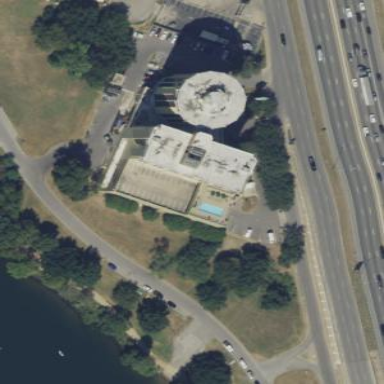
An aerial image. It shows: Hotel building.